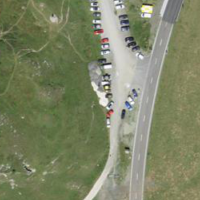
EUNIS habitat code: 26
Species observed at this site:
Anthus trivialis
Oenanthe oenanthe
Anthus spinoletta
Turdus viscivorus
Arnica montana
Gentianella campestris
Sylvia atricapilla
Phylloscopus collybita
Dactylorhiza viridis
Erithacus rubecula
Phoenicurus ochruros
Nucifraga caryocatactes
Garrulus glandarius
Falco tinnunculus
Corvus corax
Periparus ater
Motacilla cinerea
Dryas octopetala
Monticola saxatilis
Troglodytes troglodytes
Pyrrhula pyrrhula
Fringilla coelebs
Regulus ignicapilla
Turdus torquatus
Ptyonoprogne rupestris
Turdus merula
Saxicola rubetra
Pyrrhocorax graculus
Aquila chrysaetos
Motacilla alba